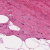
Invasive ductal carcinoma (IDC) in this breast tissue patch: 0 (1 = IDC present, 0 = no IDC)